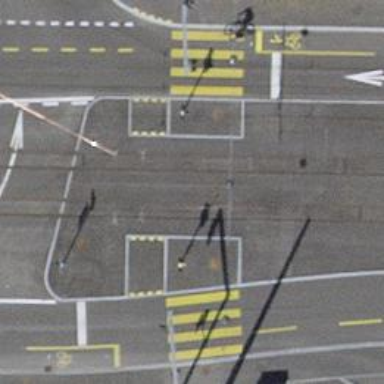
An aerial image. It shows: Tram crossing on the railway.